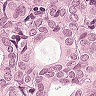
Metastatic tissue present: yes